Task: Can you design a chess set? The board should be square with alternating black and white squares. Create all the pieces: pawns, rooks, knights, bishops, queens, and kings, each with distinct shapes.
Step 4214:
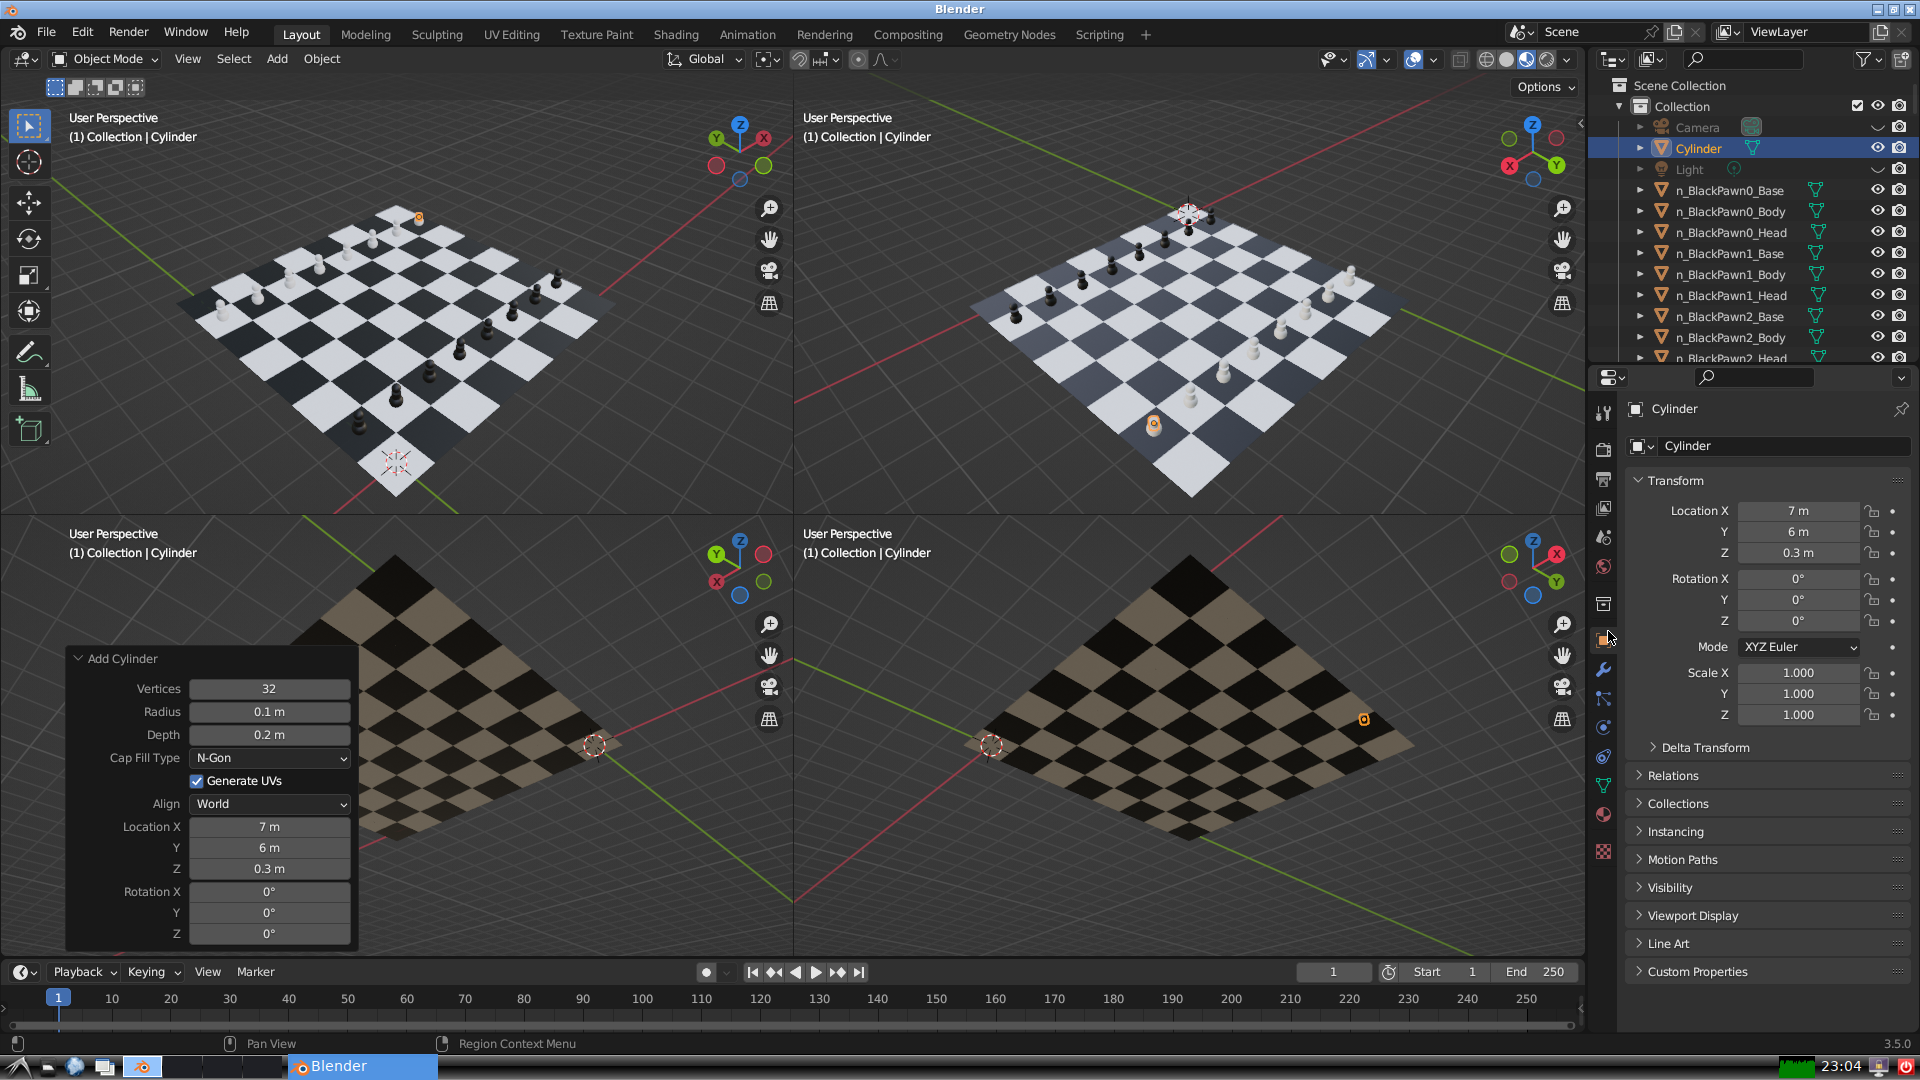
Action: {"mouse_move": [1732, 445]}